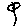
Label: flower